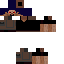
A male human skin with dark skin, wearing brown long hair dressed in a blue tshirt and brown pants, featuring a closed mouth.